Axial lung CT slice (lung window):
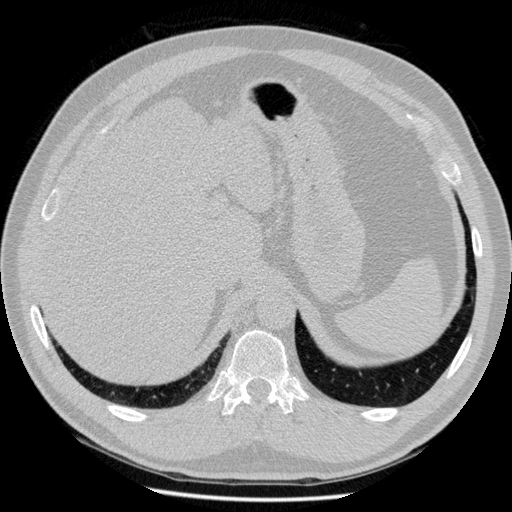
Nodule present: no